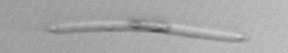
Label: Eucampia_morphytype1